Question:
Hello guys.I have following result set and now i want it to be saved in a java bean.I have two java beans(pojo).
'''
public class Topic{
private int topic_id;
private String topic;
private List<SubTopic> subTopicList;
//getter setter
}
'''
and
'''
public class SubTopic{
private int sub_topic_id;
private String sub_topic;
//getter and setter
}
'''
Now i want to set my 'Topic' object in such a way that it contains one topic and list of all its subtopic.But i am having problem on iterating the result set.To make it more clear a Topic object that includes Cardiology should have,
'''
topic_id=73
topic=Cardiology
List<SubTopic> subTopic=//this includes id and name of SubTopic and SubTopic2
'''
Same another object should be for Allergy,Athma,Immunology.
'''
ResultSet rs = pstmt.executeQuery();
//now how to iterate rs to create list of topic object in required way
'''
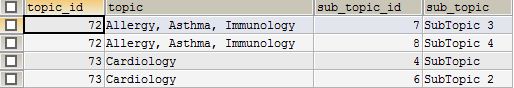
Answer: Use a map to store your topics:
'''
Map<Long, Topic> topicsById = new HashMap<>();
while (rs.next()) {
Long topicId = rs.getLong(1);
String topicName = rs.getString(2);
Long subTopicId = rs.getLong(3);
String subTopicName = rs.getString(4);
Topic topic = topicsById.get(topicId);
if (topic == null) {
topic = new Topic(topicId, topicName);
topicsById.put(topicId, topic);
}
topic.addSubTopic(new SubTopic(subTopicId, subTopicName);
}
Collection<Topic> allTopics = topicsById.values();
'''